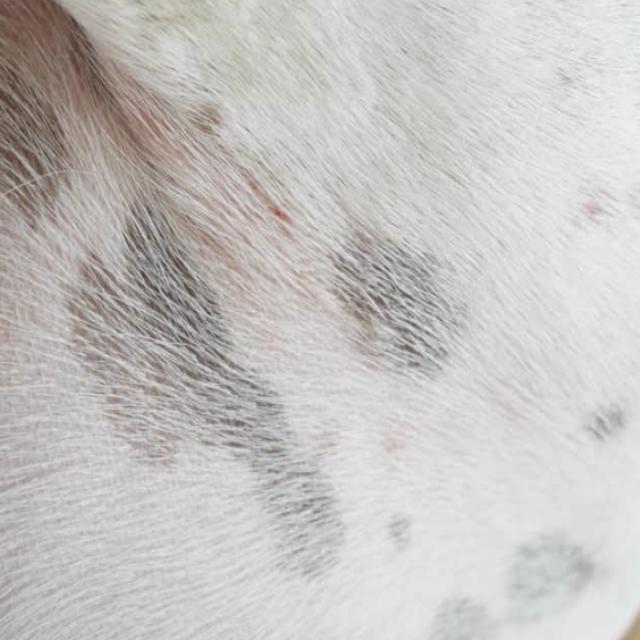
Canine hypersensitivity reaction — allergic skin response with urticaria, erythema, pruritus, and angioedema. May be food, environmental, or flea allergy related.